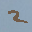
Label: 2